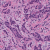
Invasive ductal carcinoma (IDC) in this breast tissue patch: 1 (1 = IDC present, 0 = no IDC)